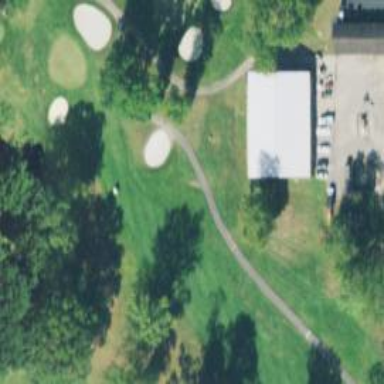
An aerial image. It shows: Golf cartpath that is also road path.